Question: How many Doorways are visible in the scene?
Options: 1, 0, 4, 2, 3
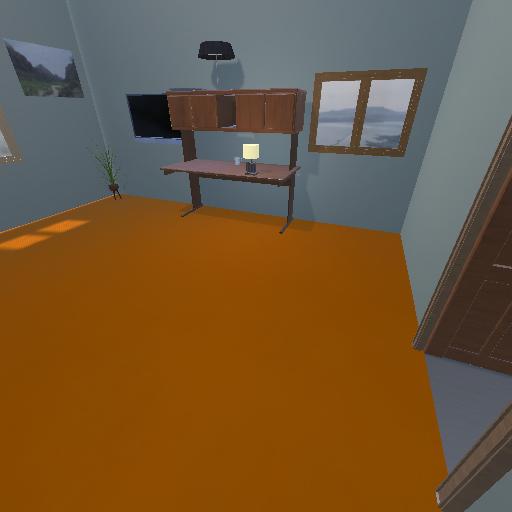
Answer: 1